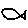
Label: fish